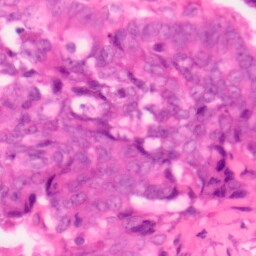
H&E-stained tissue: Colon